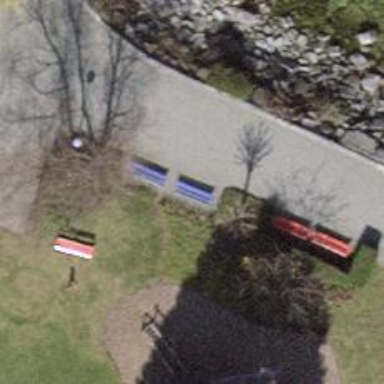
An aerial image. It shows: Bench.